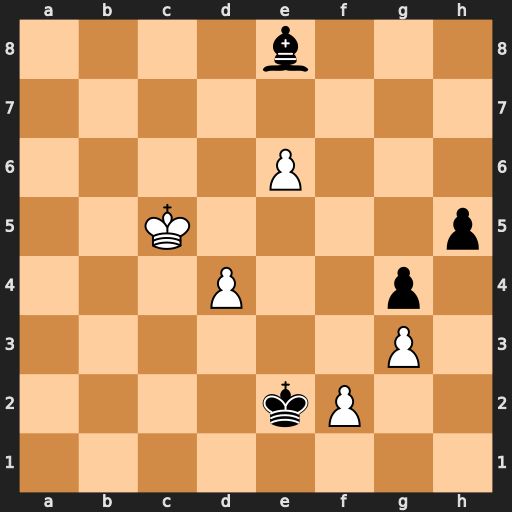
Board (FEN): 4b3/8/4P3/2K4p/3P2p1/6P1/4kP2/8
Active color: w
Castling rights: -
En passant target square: -
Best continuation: d5 h4 gxh4 Kxf2 d6